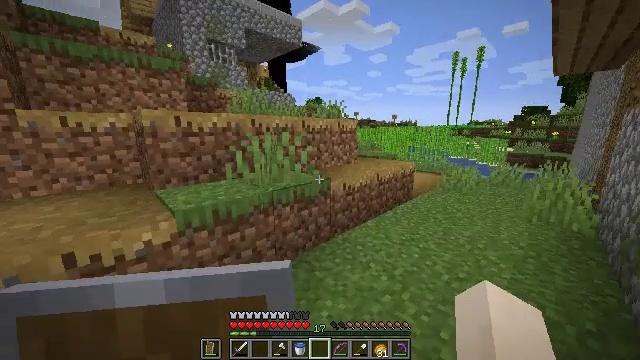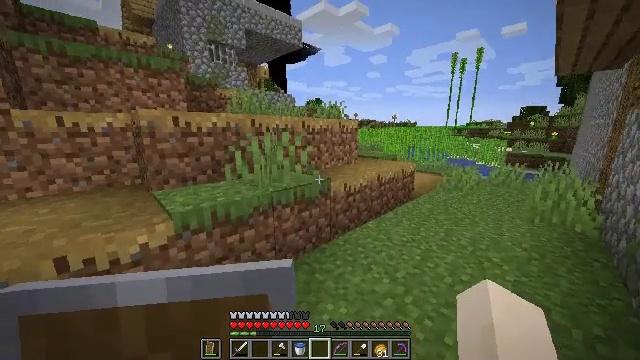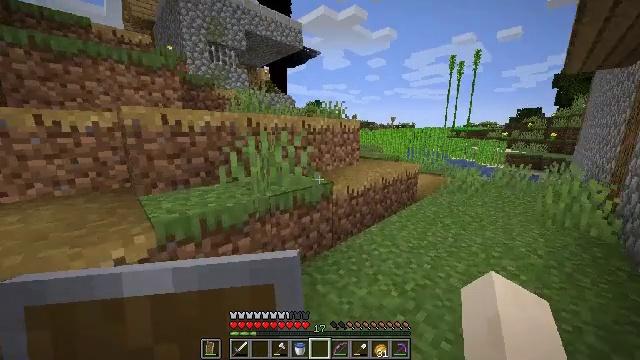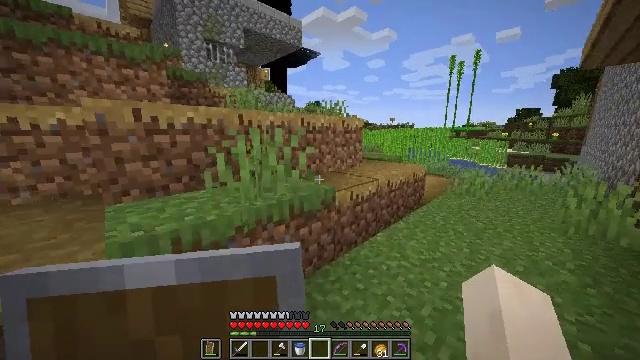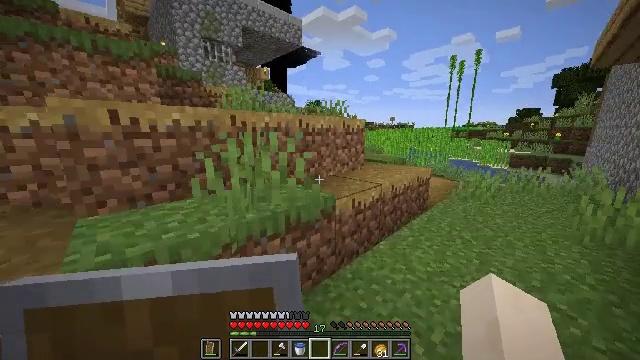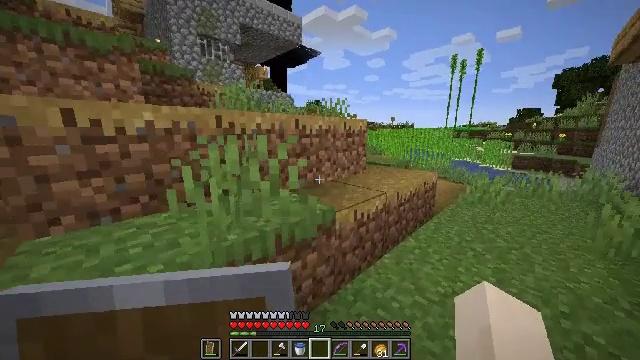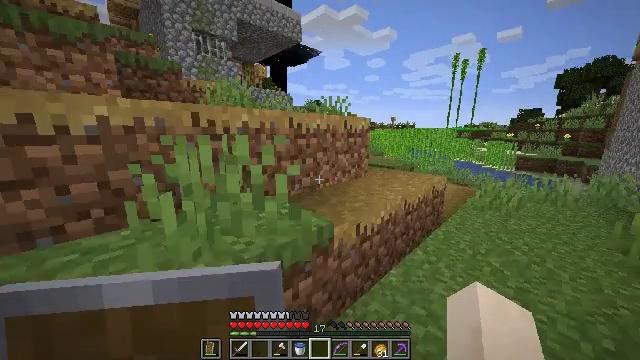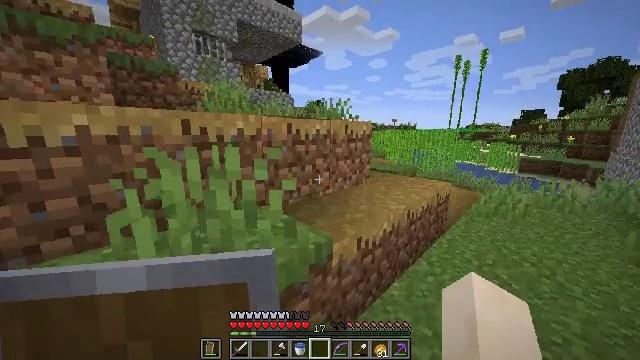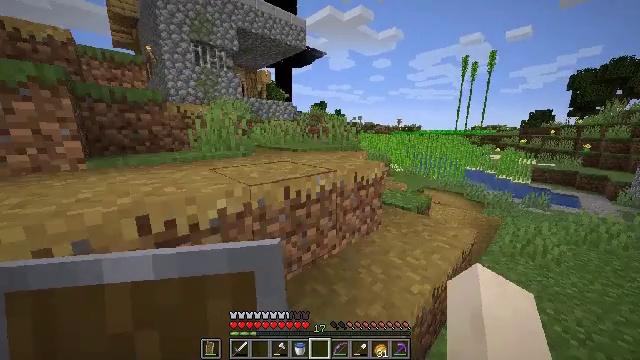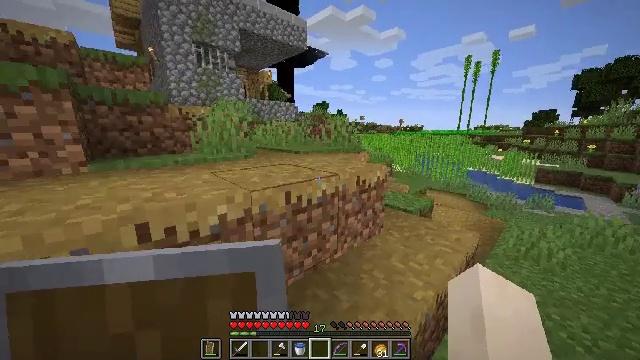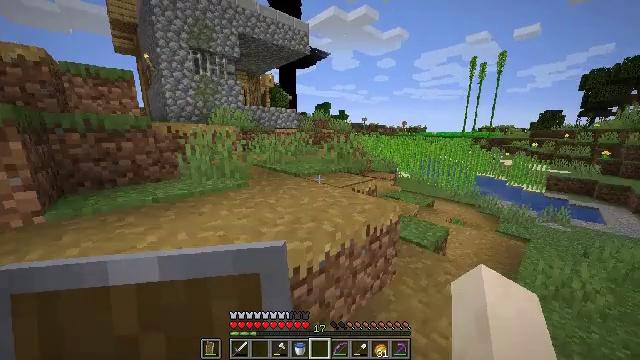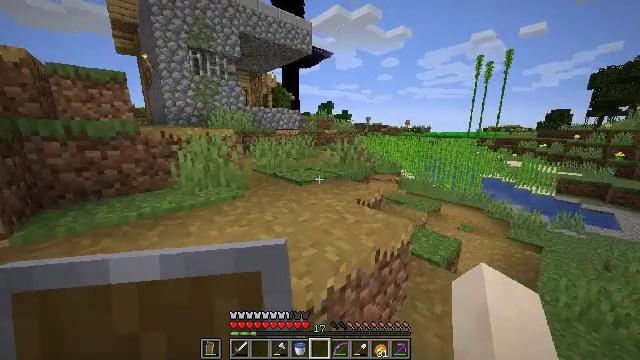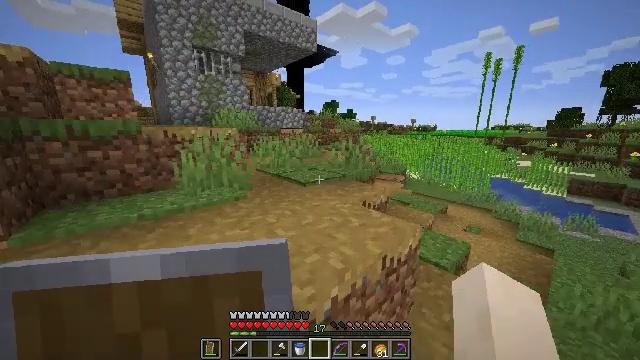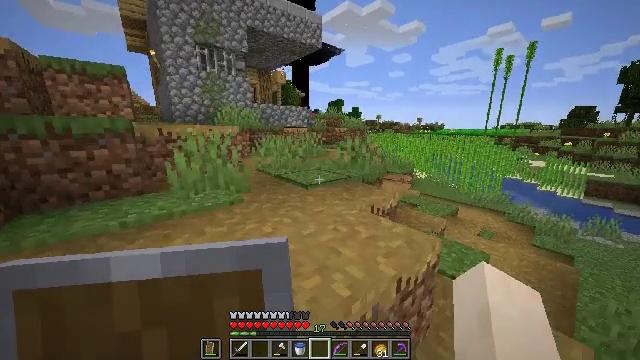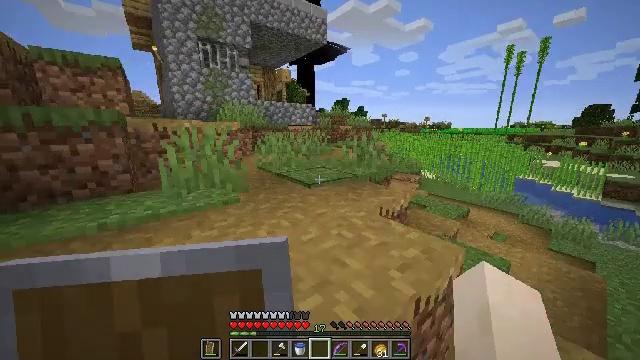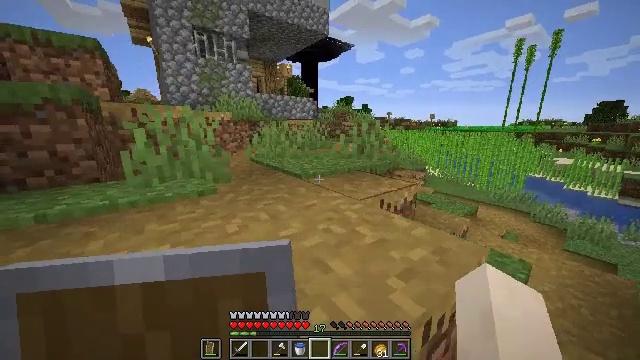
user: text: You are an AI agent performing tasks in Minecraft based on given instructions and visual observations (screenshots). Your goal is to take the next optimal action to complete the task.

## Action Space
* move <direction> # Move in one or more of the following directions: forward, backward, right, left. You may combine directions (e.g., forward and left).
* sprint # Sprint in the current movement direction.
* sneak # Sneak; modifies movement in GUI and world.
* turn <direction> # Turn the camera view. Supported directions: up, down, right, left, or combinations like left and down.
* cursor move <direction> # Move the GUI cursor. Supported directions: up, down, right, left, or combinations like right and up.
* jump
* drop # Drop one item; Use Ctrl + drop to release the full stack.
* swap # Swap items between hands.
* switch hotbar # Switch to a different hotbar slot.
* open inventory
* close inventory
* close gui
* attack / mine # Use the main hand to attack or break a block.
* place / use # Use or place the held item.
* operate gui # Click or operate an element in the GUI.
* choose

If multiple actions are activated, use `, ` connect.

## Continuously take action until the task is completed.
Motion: motion action
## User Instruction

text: Mine a chest to move it.
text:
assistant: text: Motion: move forward
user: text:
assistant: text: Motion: move forward
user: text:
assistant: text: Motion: move forward
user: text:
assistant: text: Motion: move forward
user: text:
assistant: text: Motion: move forward
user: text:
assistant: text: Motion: move forward
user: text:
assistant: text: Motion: move forward, jump
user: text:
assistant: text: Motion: move forward, jump
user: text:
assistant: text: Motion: move forward, jump
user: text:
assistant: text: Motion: move forward
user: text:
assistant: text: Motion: move forward
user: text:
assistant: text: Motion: move forward, turn left
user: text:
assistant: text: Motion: move forward, turn left
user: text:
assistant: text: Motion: move forward, turn left, jump
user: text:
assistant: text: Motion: move forward, turn left, jump
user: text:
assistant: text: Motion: move forward, jump
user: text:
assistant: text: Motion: move forward, turn left
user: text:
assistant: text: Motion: move forward
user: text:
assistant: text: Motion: move forward, turn left
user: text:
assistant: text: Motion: move forward, turn left
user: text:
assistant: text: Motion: move forward
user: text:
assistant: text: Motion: move forward
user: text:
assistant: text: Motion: move forward and move left
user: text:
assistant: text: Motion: move forward and move left
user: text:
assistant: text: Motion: move forward and move left
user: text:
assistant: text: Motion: move forward and move left
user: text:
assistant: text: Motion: move forward and move left
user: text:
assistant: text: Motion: move forward and move left
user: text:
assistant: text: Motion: move forward and move left
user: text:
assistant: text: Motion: move forward and move left